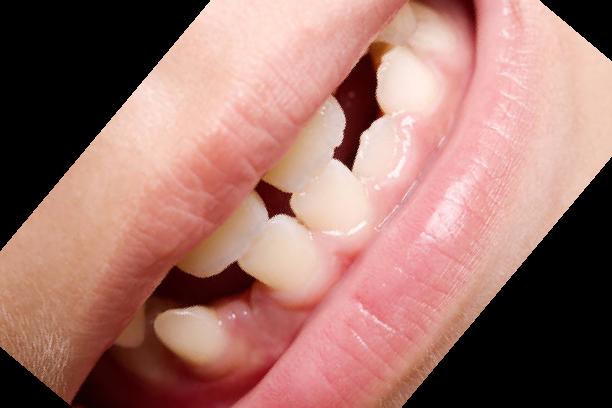
Condition: hypodontia